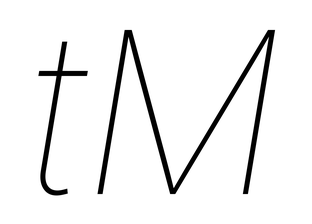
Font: Inter-Italic_Thin_Italic